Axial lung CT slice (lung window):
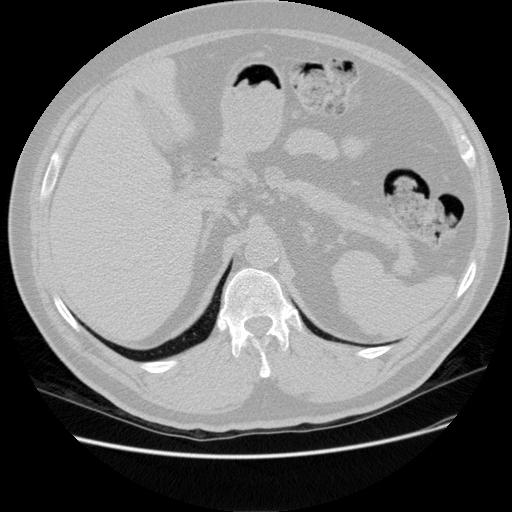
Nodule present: no